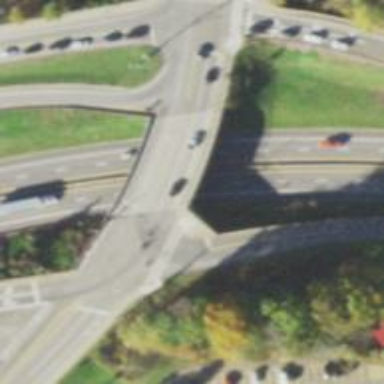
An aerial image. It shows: Trunk highway bridge.